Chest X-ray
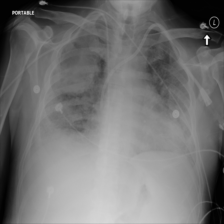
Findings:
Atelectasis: negative
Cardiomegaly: negative
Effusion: negative
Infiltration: positive
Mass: negative
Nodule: negative
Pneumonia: negative
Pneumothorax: negative
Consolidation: negative
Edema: negative
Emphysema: negative
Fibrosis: negative
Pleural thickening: negative
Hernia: negative